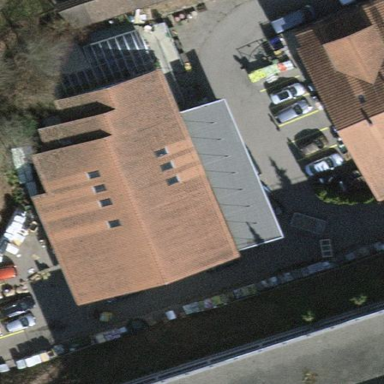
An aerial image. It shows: Garden centre housed in building.